Field crop: maize
Growth stage: 2
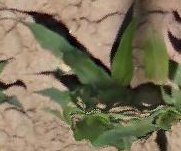
Species: maize